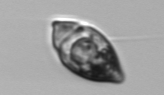
Label: Amphidinium